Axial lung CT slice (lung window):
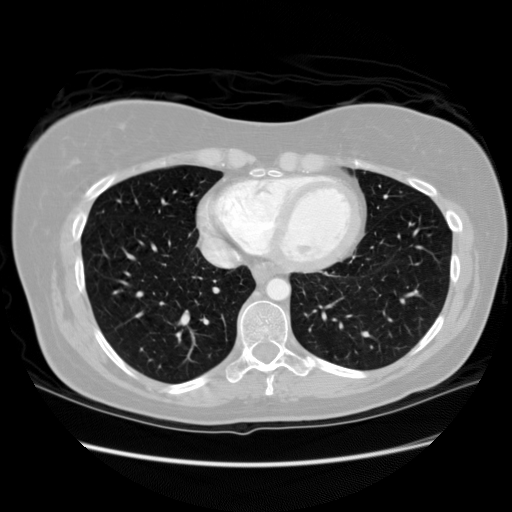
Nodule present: no